Aerial crown-view tile of a tropical tree (Barro Colorado Island, Panama), acquired 20250818:
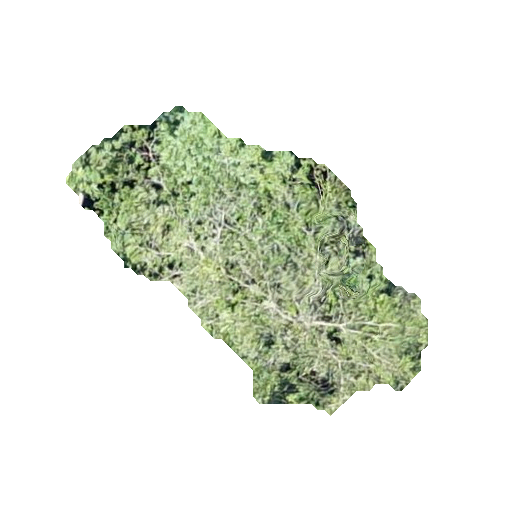
Species: Hura crepitans
GBIF accepted scientific name: Hura crepitans
Crown area: 86.235 m²